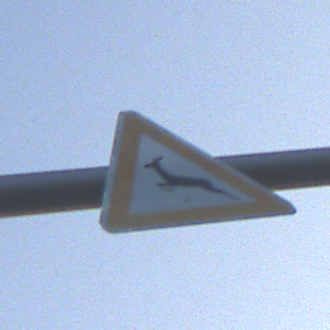
Verkehrszeichen: WildwechselRechts
Umgebung: Outdoor, Nature
Tageszeit: Dawn
Wetter: Clear
Licht: Natural
Jahreszeit: NotSpecified
Kontrast: LowContrast